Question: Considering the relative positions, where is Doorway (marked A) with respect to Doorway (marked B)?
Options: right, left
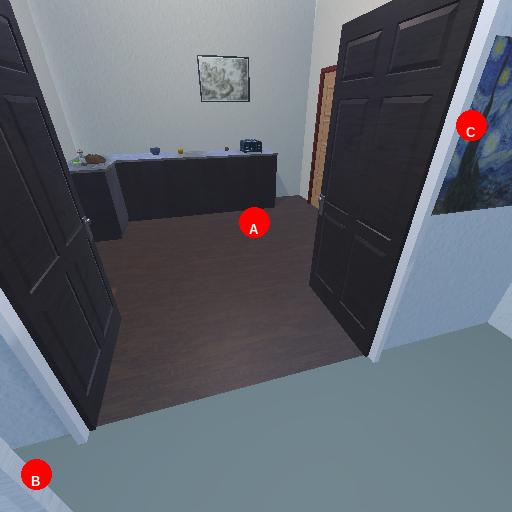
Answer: right